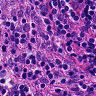
Metastatic tissue present: no